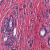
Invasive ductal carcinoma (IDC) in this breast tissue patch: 0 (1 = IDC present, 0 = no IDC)